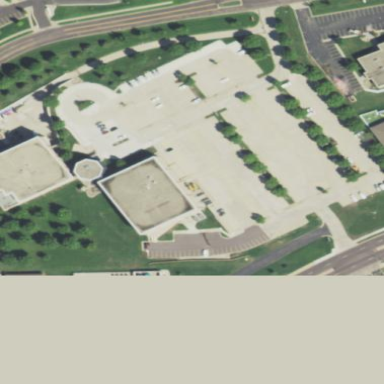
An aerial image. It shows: Hospital building.